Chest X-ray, PA view. Patient: 35 years old, sex M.
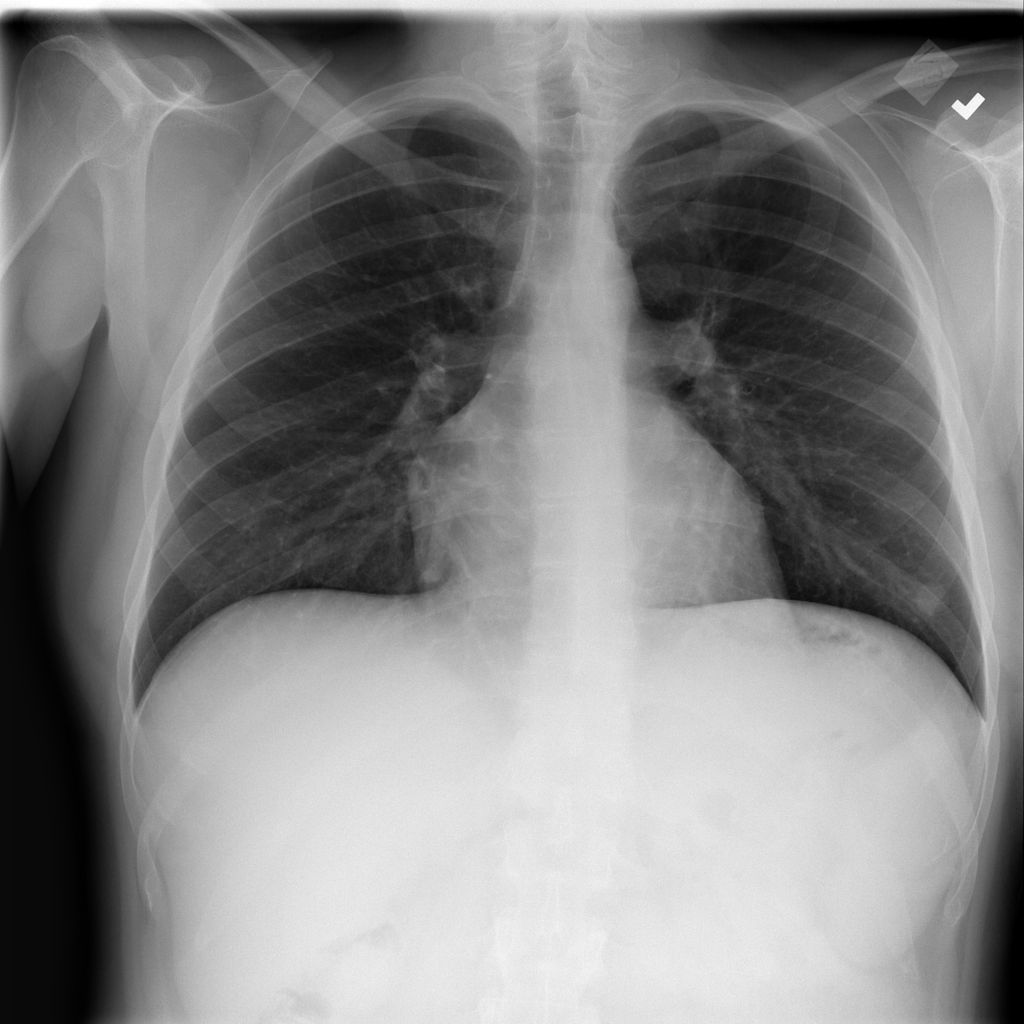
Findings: Nodule